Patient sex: M
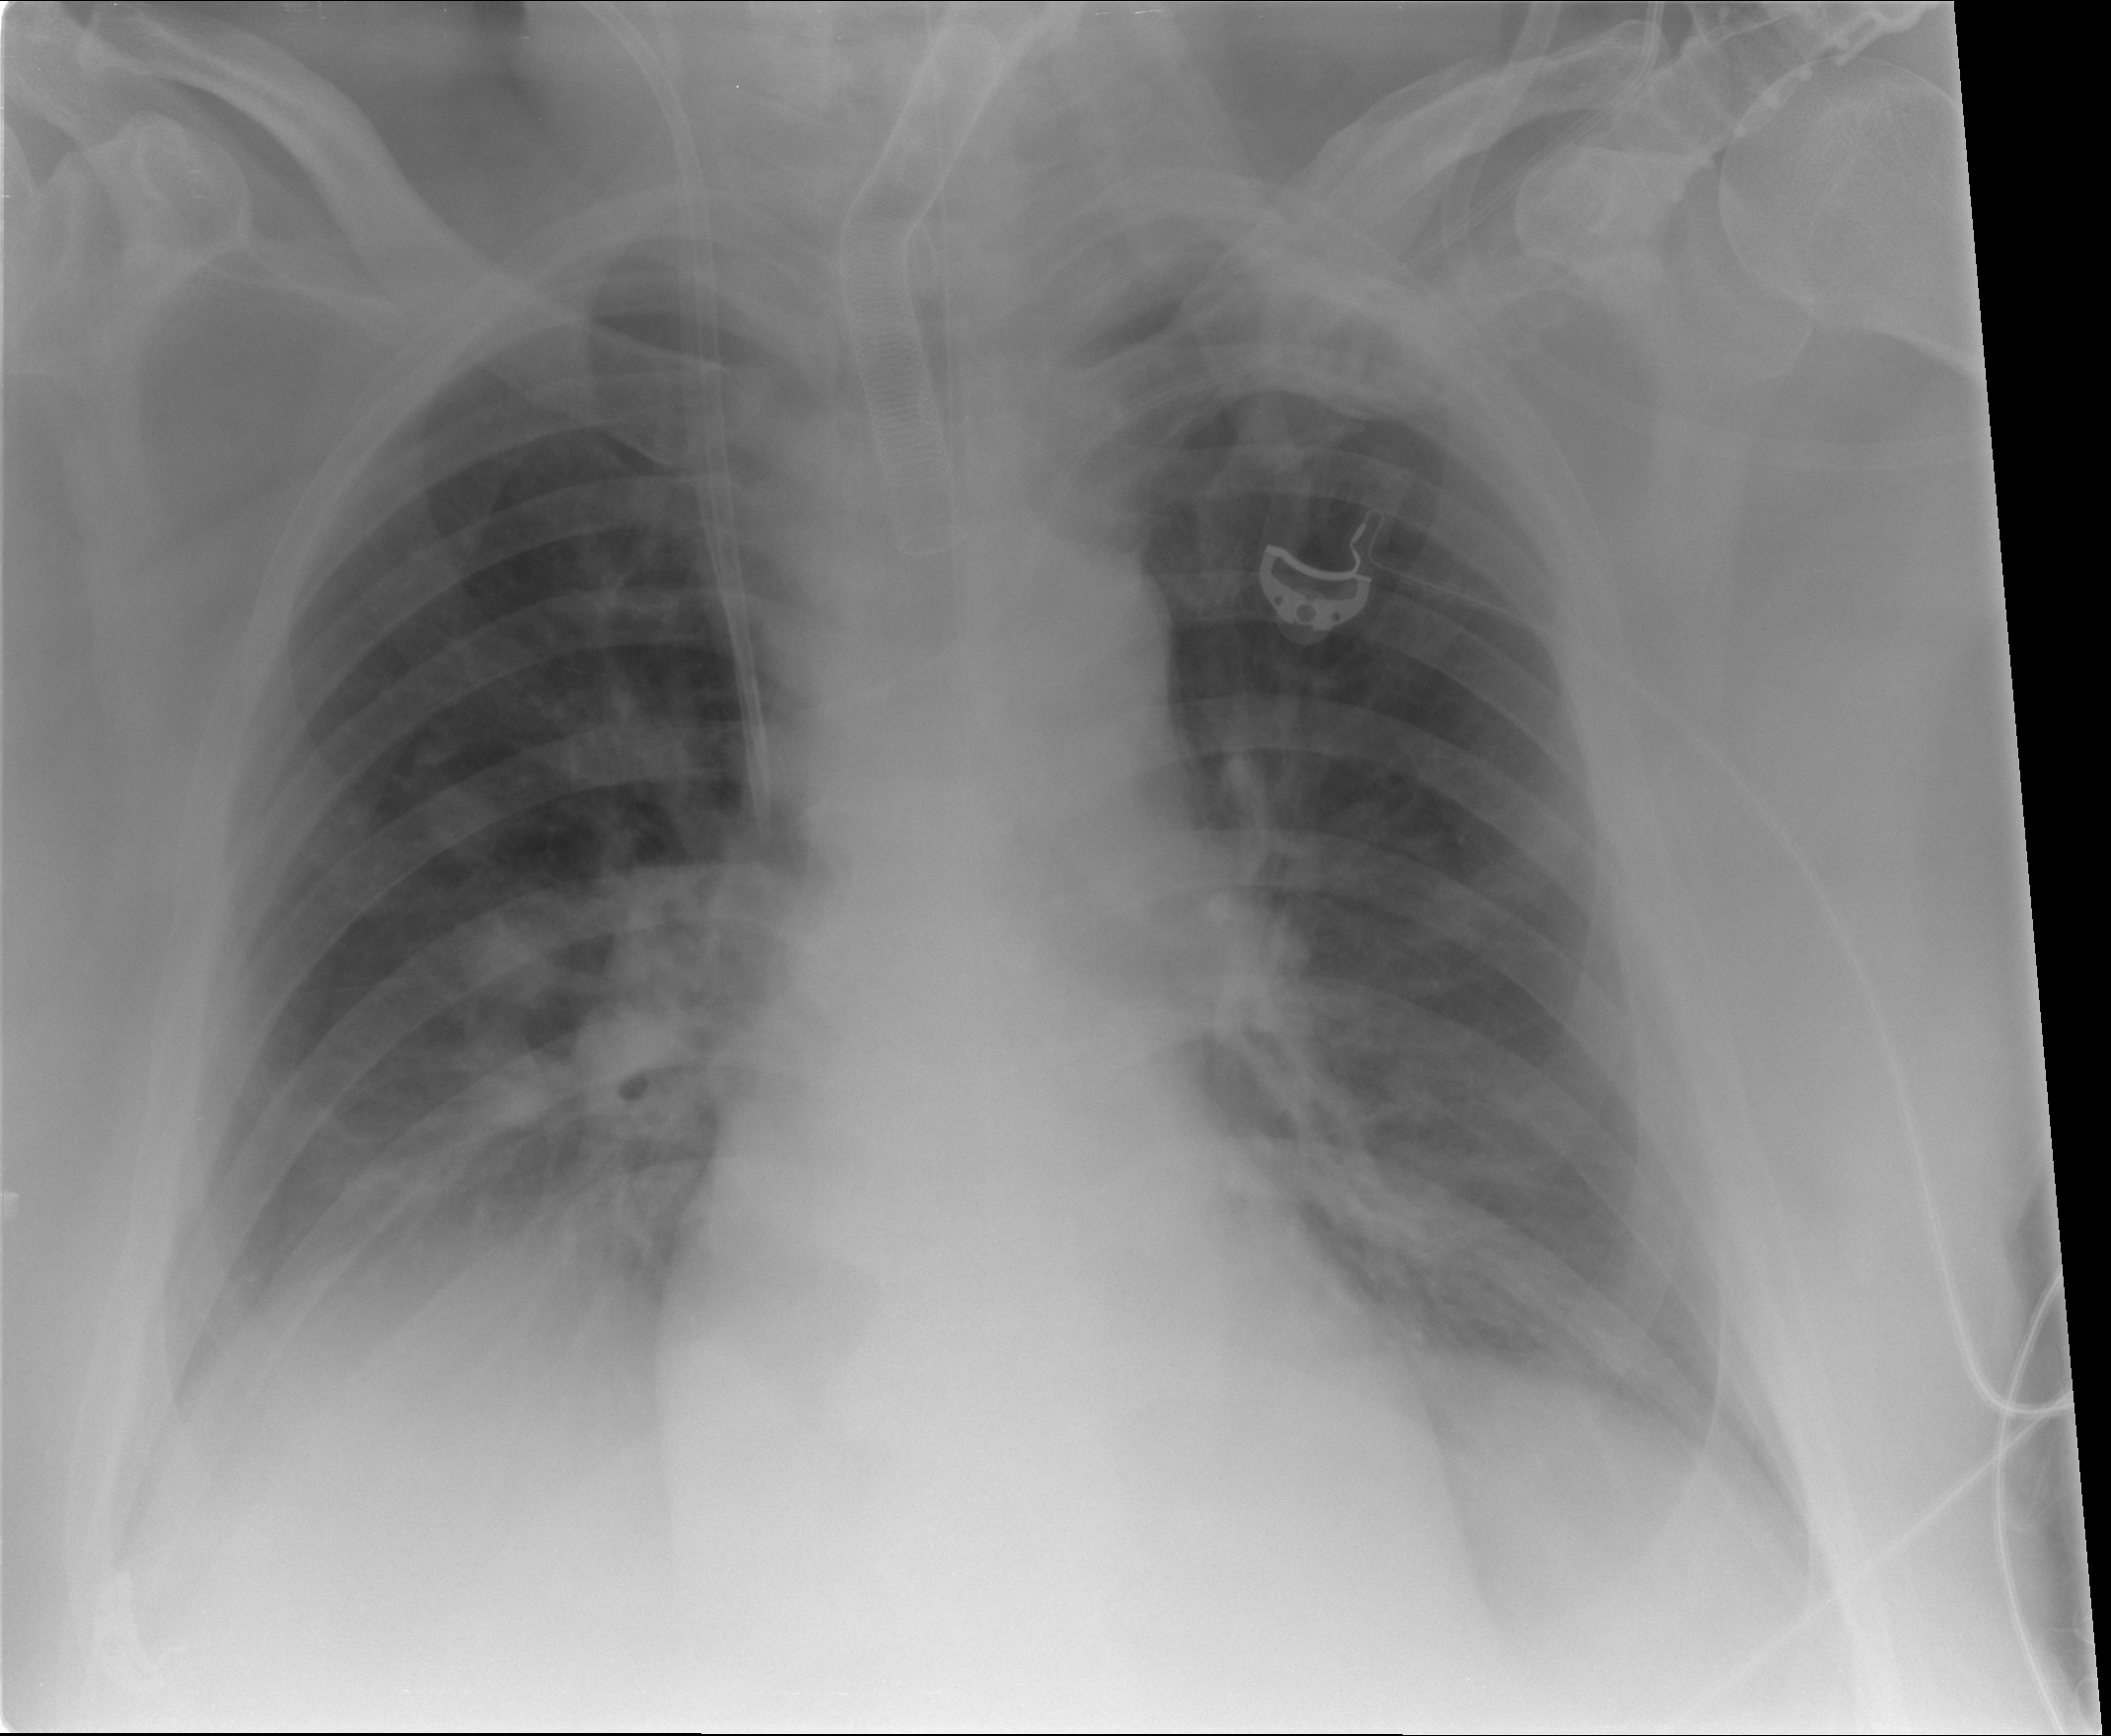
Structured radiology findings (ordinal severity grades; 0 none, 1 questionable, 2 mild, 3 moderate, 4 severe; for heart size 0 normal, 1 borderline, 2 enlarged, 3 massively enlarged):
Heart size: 0
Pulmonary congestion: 2
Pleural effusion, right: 2
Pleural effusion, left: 1
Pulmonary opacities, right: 2
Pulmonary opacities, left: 1
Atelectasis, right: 2
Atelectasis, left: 2